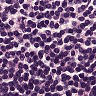
Metastatic tissue present: no